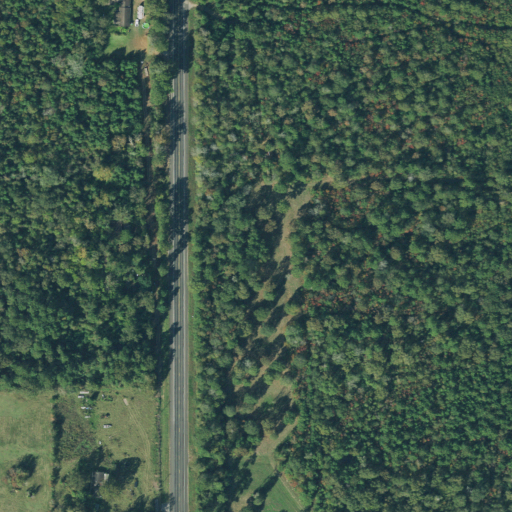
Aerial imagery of mountain in Texas named Hawkins Hill containing mixed forest, grassland, evergreen forest, open development, pasture, woody wetlands, low intensity development, and medium intensity development